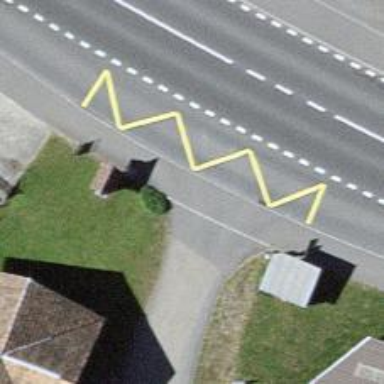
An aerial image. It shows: Sidewalk along the footway.